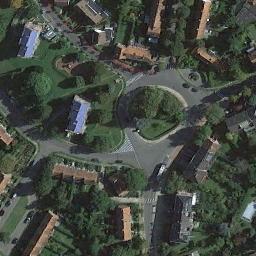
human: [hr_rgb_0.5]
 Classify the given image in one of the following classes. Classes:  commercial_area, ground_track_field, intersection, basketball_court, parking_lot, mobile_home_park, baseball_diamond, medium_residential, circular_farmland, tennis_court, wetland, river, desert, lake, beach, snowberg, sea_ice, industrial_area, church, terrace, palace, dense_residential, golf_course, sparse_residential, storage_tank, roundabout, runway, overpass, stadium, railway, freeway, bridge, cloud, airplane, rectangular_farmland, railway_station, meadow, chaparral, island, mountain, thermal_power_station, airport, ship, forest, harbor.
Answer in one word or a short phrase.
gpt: roundabout